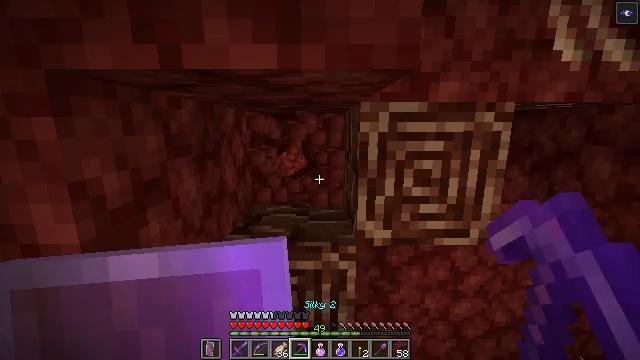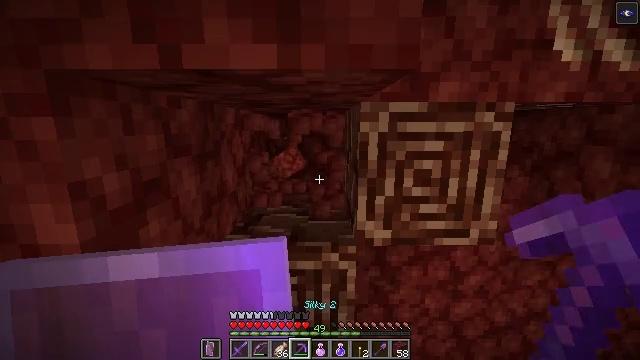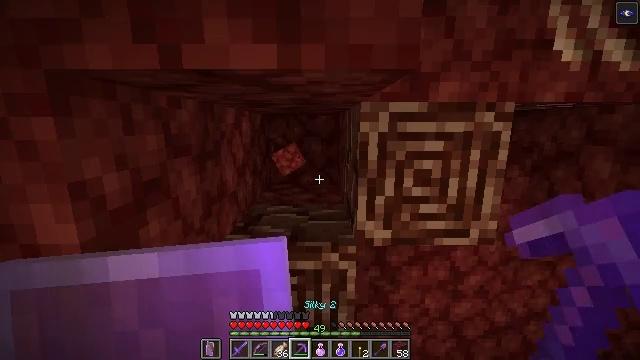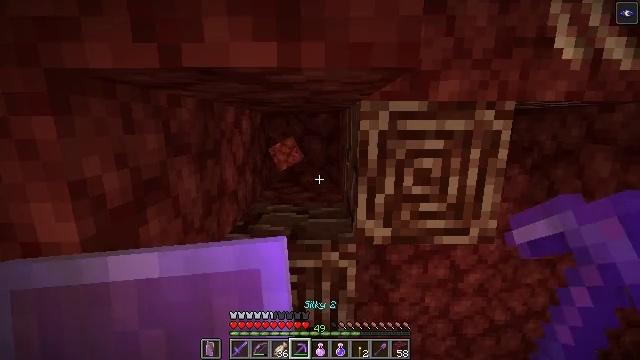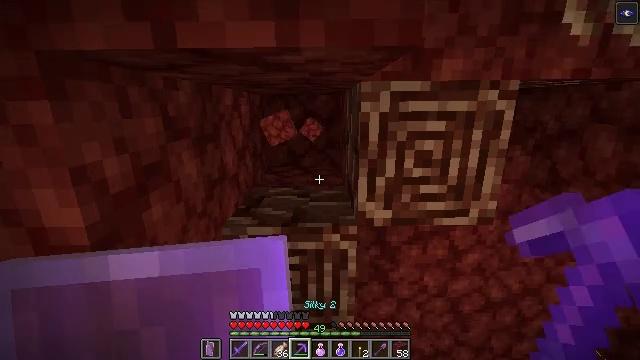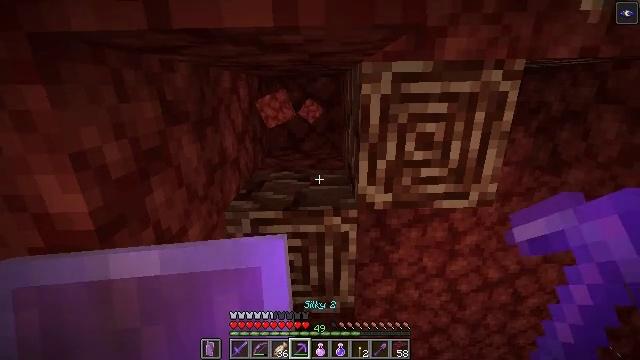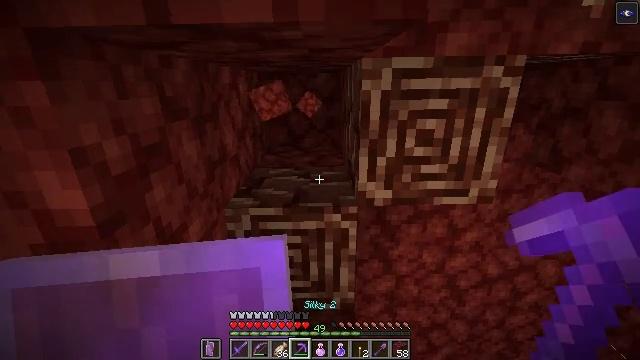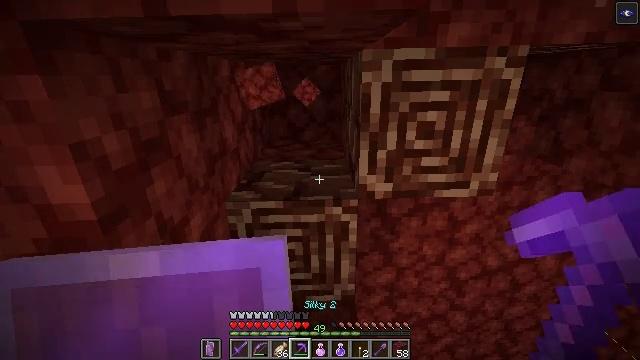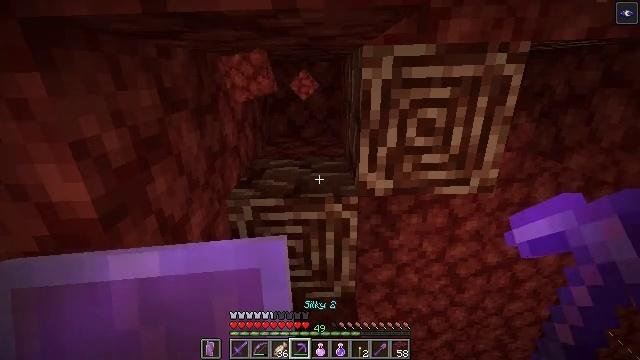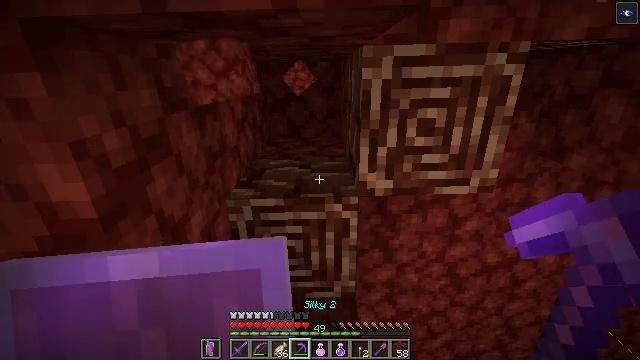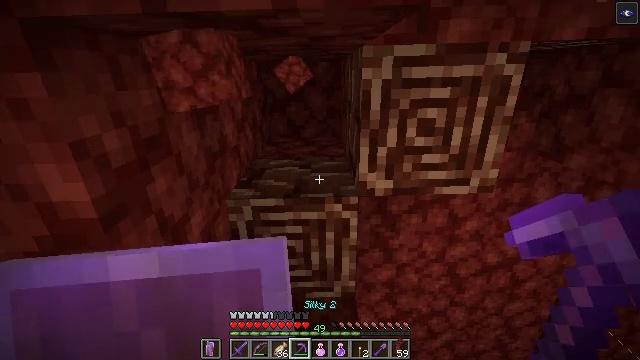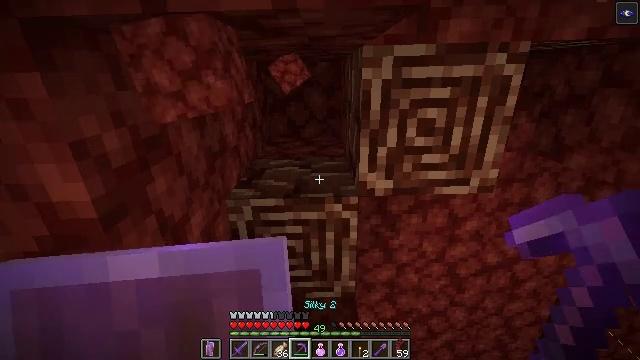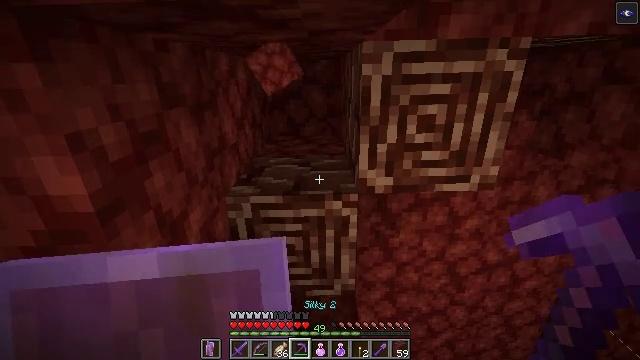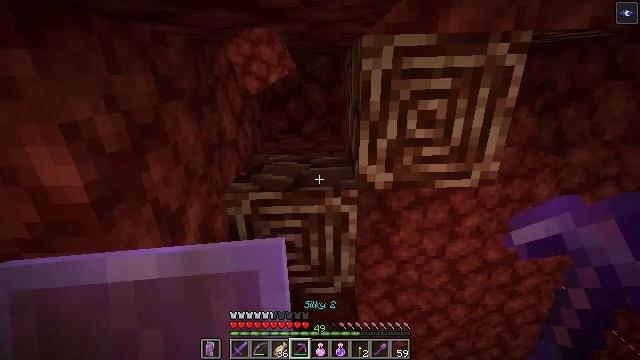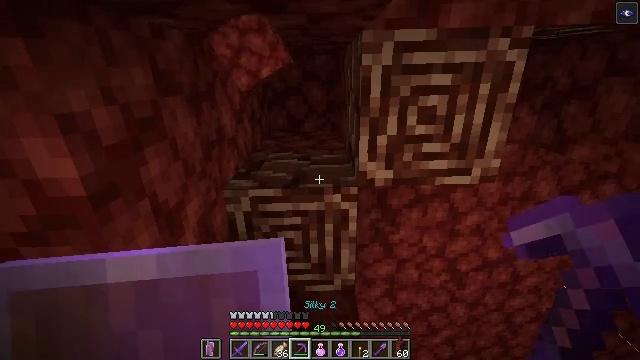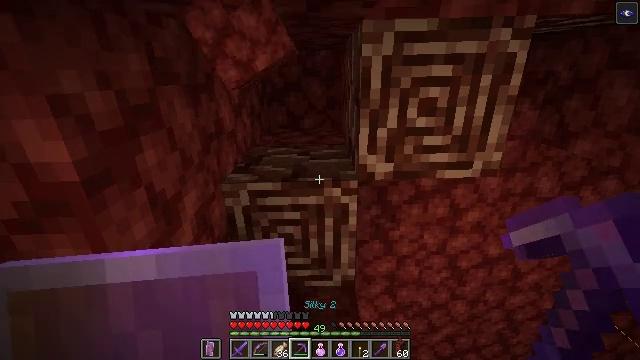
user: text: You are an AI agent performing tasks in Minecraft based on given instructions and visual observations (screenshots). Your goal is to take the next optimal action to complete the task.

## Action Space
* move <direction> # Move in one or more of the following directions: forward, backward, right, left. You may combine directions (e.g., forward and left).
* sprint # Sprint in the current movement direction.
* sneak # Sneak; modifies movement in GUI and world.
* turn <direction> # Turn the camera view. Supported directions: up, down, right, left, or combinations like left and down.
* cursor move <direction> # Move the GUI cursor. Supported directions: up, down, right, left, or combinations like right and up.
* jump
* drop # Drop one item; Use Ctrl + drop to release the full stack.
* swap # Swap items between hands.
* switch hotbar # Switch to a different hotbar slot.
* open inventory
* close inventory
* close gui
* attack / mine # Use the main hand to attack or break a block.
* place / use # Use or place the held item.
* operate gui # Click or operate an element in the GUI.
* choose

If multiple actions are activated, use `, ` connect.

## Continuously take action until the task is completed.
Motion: motion action
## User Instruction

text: Use a strong pickaxe to gather ancient debris.
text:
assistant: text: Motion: sneak
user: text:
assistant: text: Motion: sneak
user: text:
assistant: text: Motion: sneak
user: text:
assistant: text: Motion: sneak, turn down
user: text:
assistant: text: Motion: sneak, turn down
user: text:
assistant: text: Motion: sneak
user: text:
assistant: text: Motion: sneak, turn down
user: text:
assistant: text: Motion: sneak
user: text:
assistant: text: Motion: sneak
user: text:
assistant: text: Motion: sneak
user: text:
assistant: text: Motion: sneak
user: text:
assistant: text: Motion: move forward, sneak
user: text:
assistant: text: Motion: move forward, sneak
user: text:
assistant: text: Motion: move forward, sneak
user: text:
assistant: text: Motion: sneak
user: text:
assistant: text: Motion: sneak, attack / mine
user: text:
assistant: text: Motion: sneak, attack / mine
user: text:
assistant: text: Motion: sneak, attack / mine
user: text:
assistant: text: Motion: sneak, attack / mine
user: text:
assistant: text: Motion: sneak, attack / mine
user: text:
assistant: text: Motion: sneak, attack / mine
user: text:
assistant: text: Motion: sneak, attack / mine
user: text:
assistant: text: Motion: sneak, attack / mine
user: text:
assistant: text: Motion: sneak, attack / mine
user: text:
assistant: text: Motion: sneak, attack / mine
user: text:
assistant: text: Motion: sneak, attack / mine
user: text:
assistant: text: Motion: sneak, attack / mine
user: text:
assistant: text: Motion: sneak, attack / mine
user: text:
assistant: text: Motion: sneak, attack / mine
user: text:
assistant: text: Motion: sneak, attack / mine